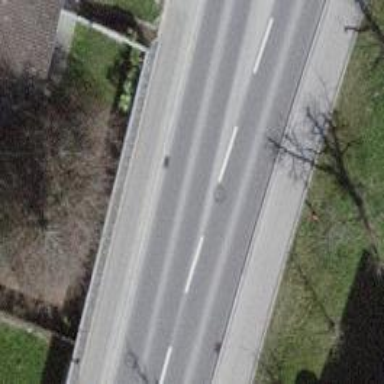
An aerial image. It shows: Primary highway with separate sidewalks on both sides. There is left-sided cycle track.